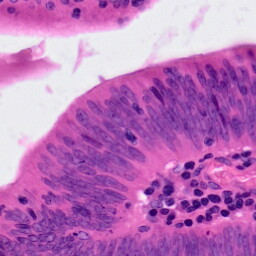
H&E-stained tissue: Colon